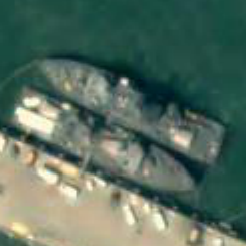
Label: destroyer